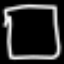
Label: square